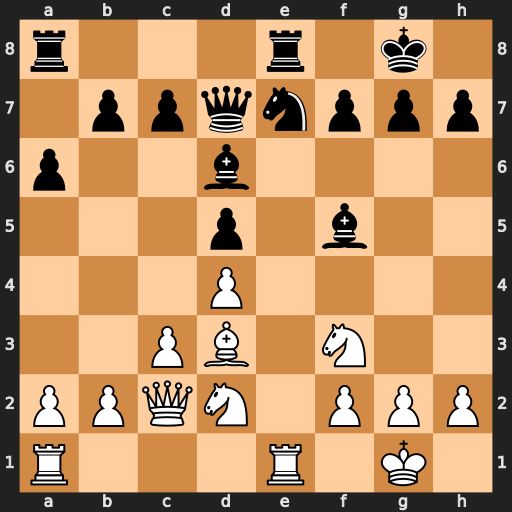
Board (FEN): r3r1k1/1ppqnppp/p2b4/3p1b2/3P4/2PB1N2/PPQN1PPP/R3R1K1
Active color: w
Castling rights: -
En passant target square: -
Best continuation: Rxe7 Qxe7 Bxf5